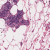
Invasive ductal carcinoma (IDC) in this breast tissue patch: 0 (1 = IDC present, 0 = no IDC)